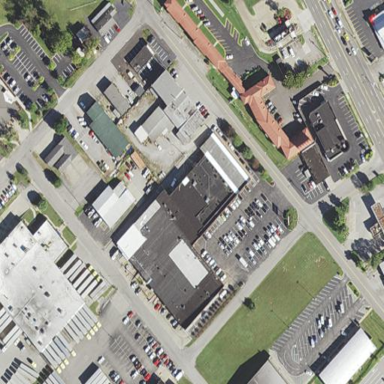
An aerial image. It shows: Commercial area.